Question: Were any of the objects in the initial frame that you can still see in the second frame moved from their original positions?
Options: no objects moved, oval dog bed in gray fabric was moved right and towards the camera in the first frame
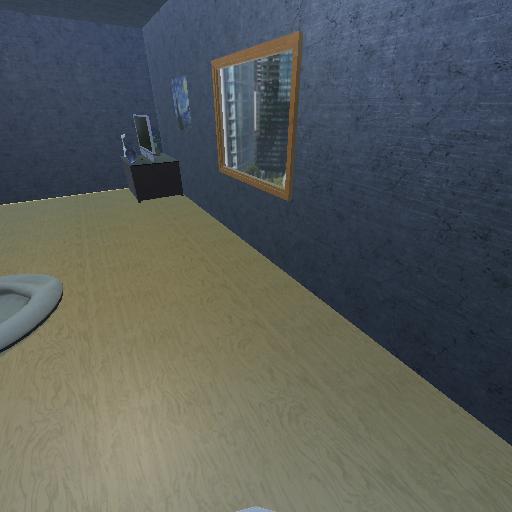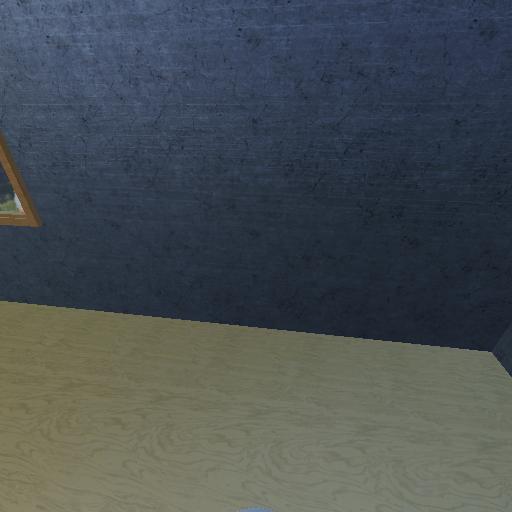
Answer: no objects moved